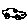
Label: car